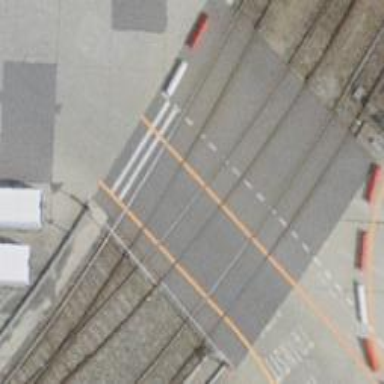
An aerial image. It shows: Single-track railway spur.